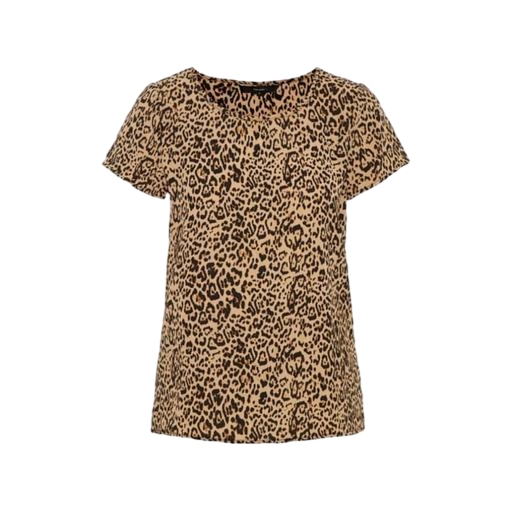
leopard-print blouse, leopard print shirt, cheetah brown shirt, white background